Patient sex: F
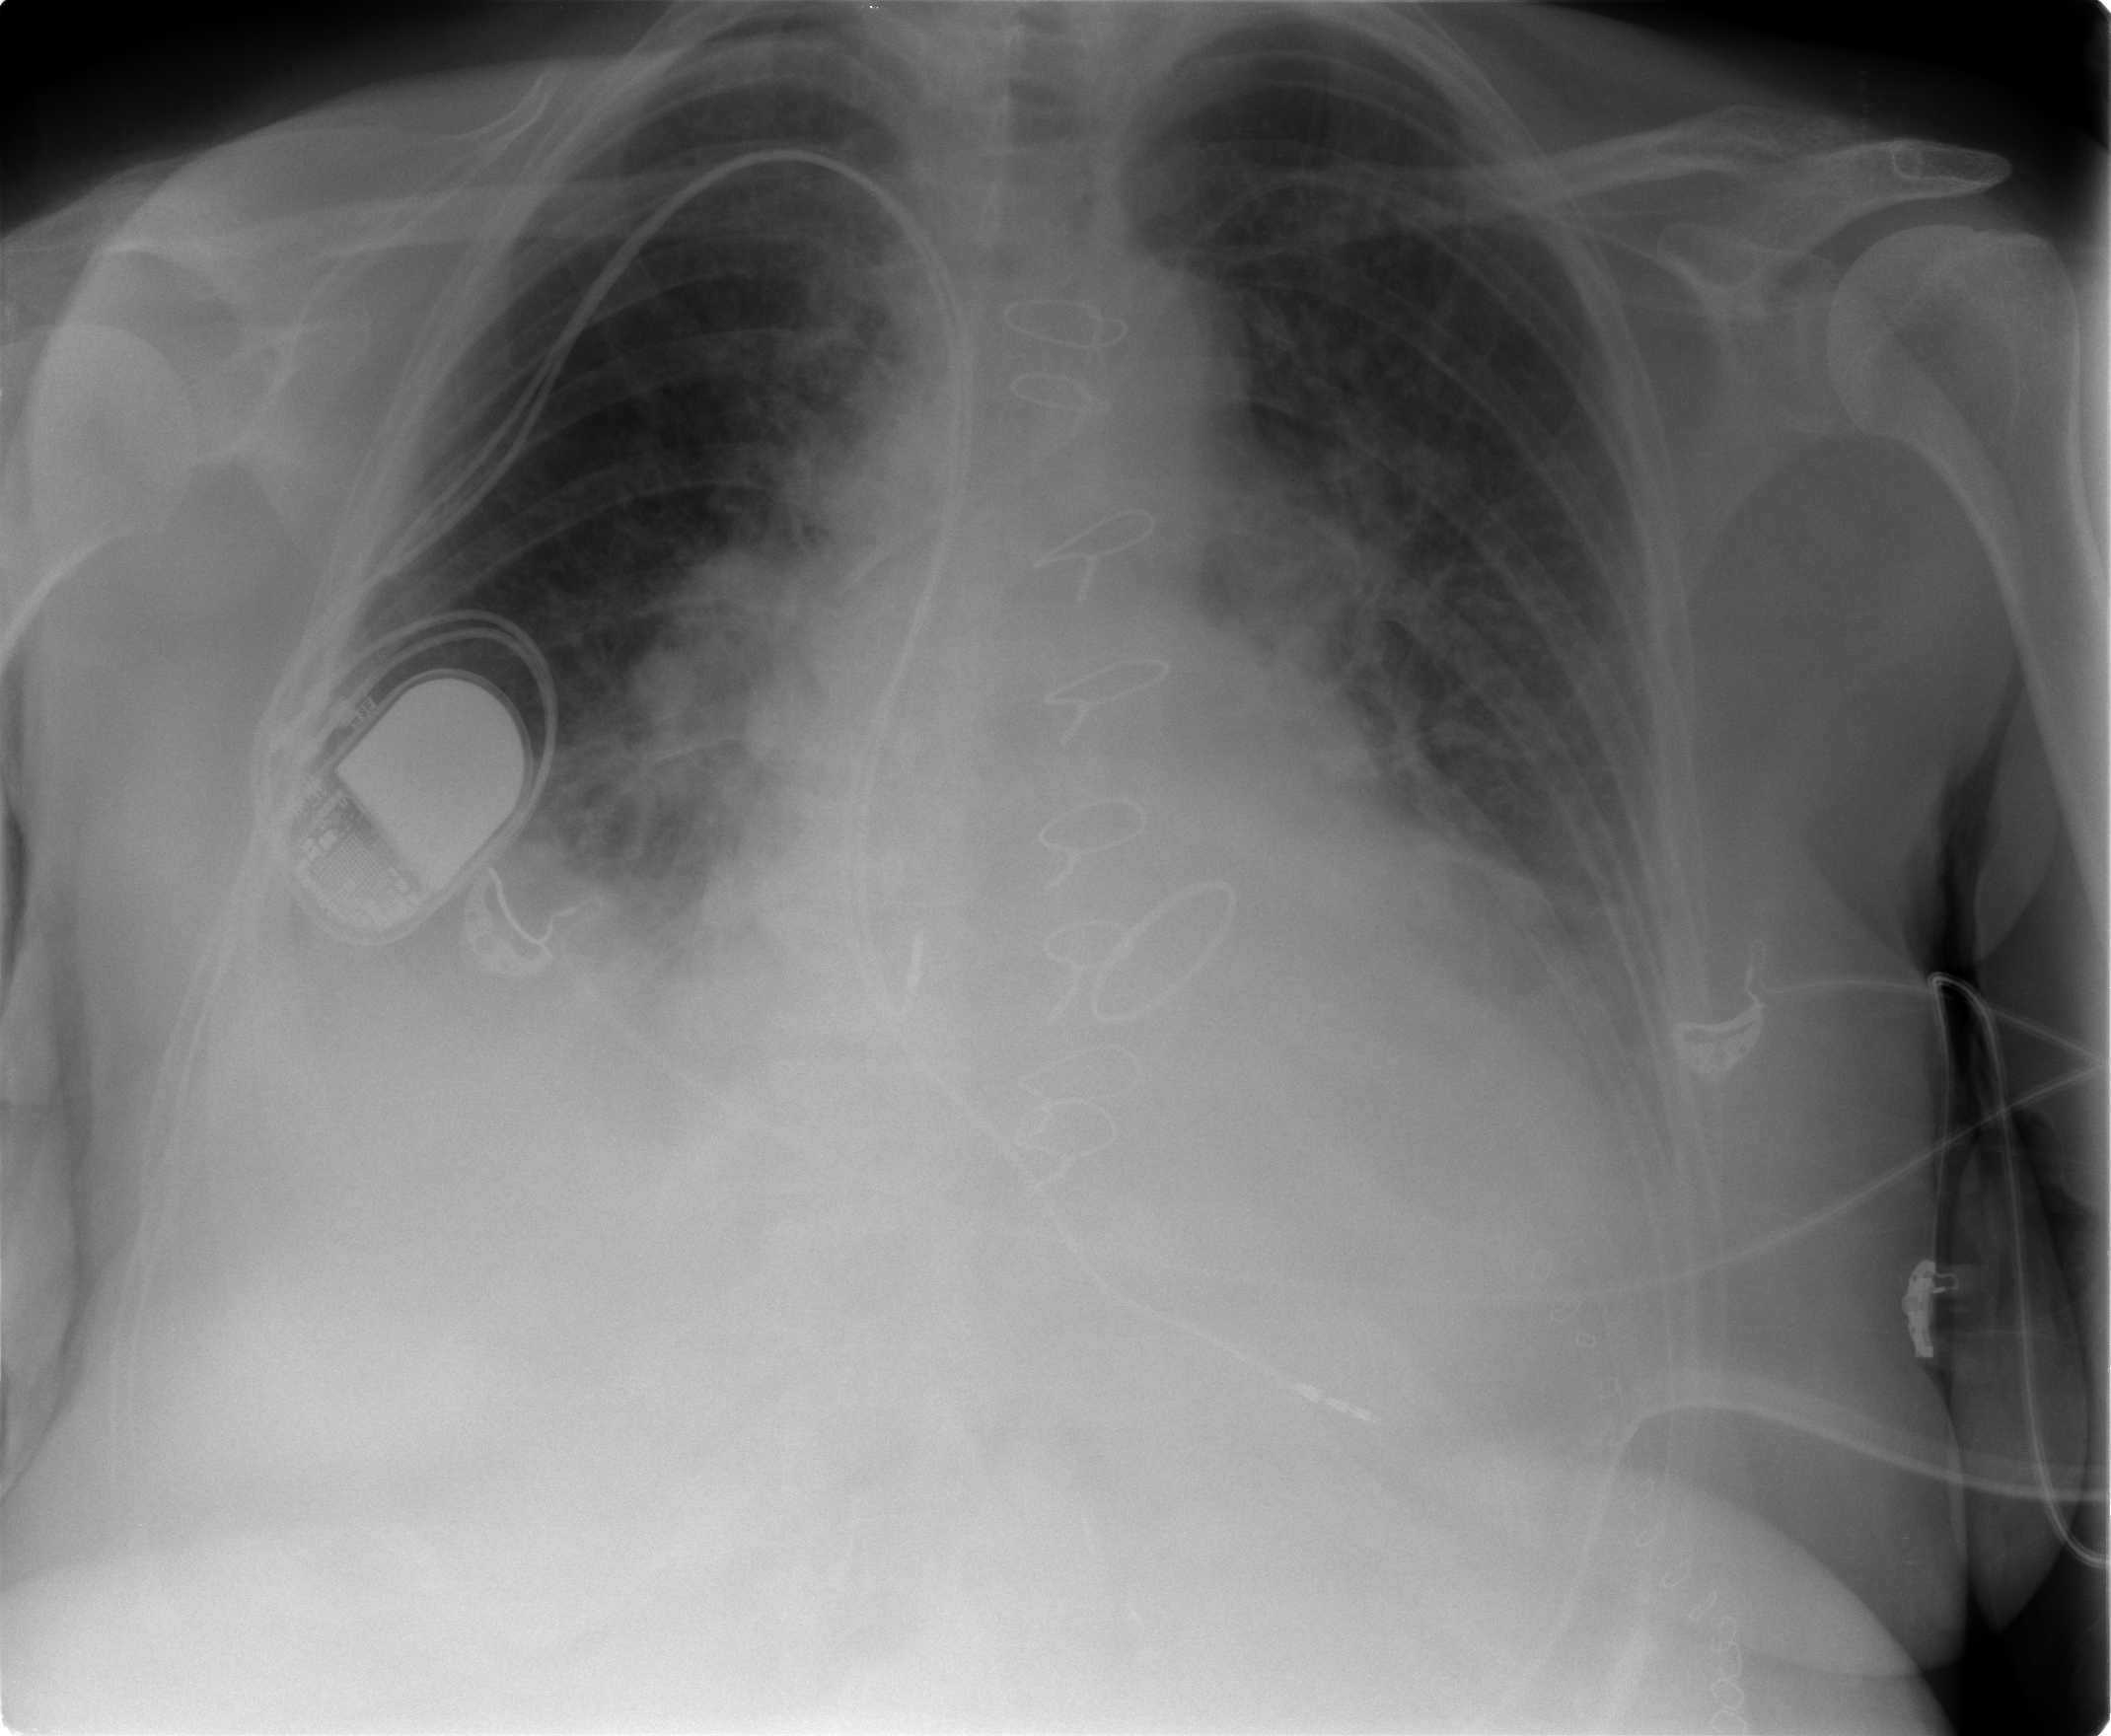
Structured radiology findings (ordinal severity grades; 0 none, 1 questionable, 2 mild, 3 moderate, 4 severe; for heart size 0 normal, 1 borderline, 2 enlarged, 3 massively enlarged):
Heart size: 0
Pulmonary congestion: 2
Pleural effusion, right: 1
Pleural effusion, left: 1
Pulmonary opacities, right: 2
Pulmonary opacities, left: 2
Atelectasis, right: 2
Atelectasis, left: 2